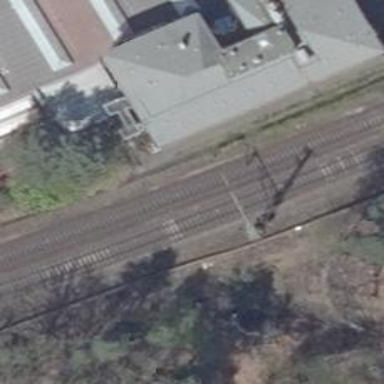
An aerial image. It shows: Railway signal.